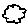
Label: cloud